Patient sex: F
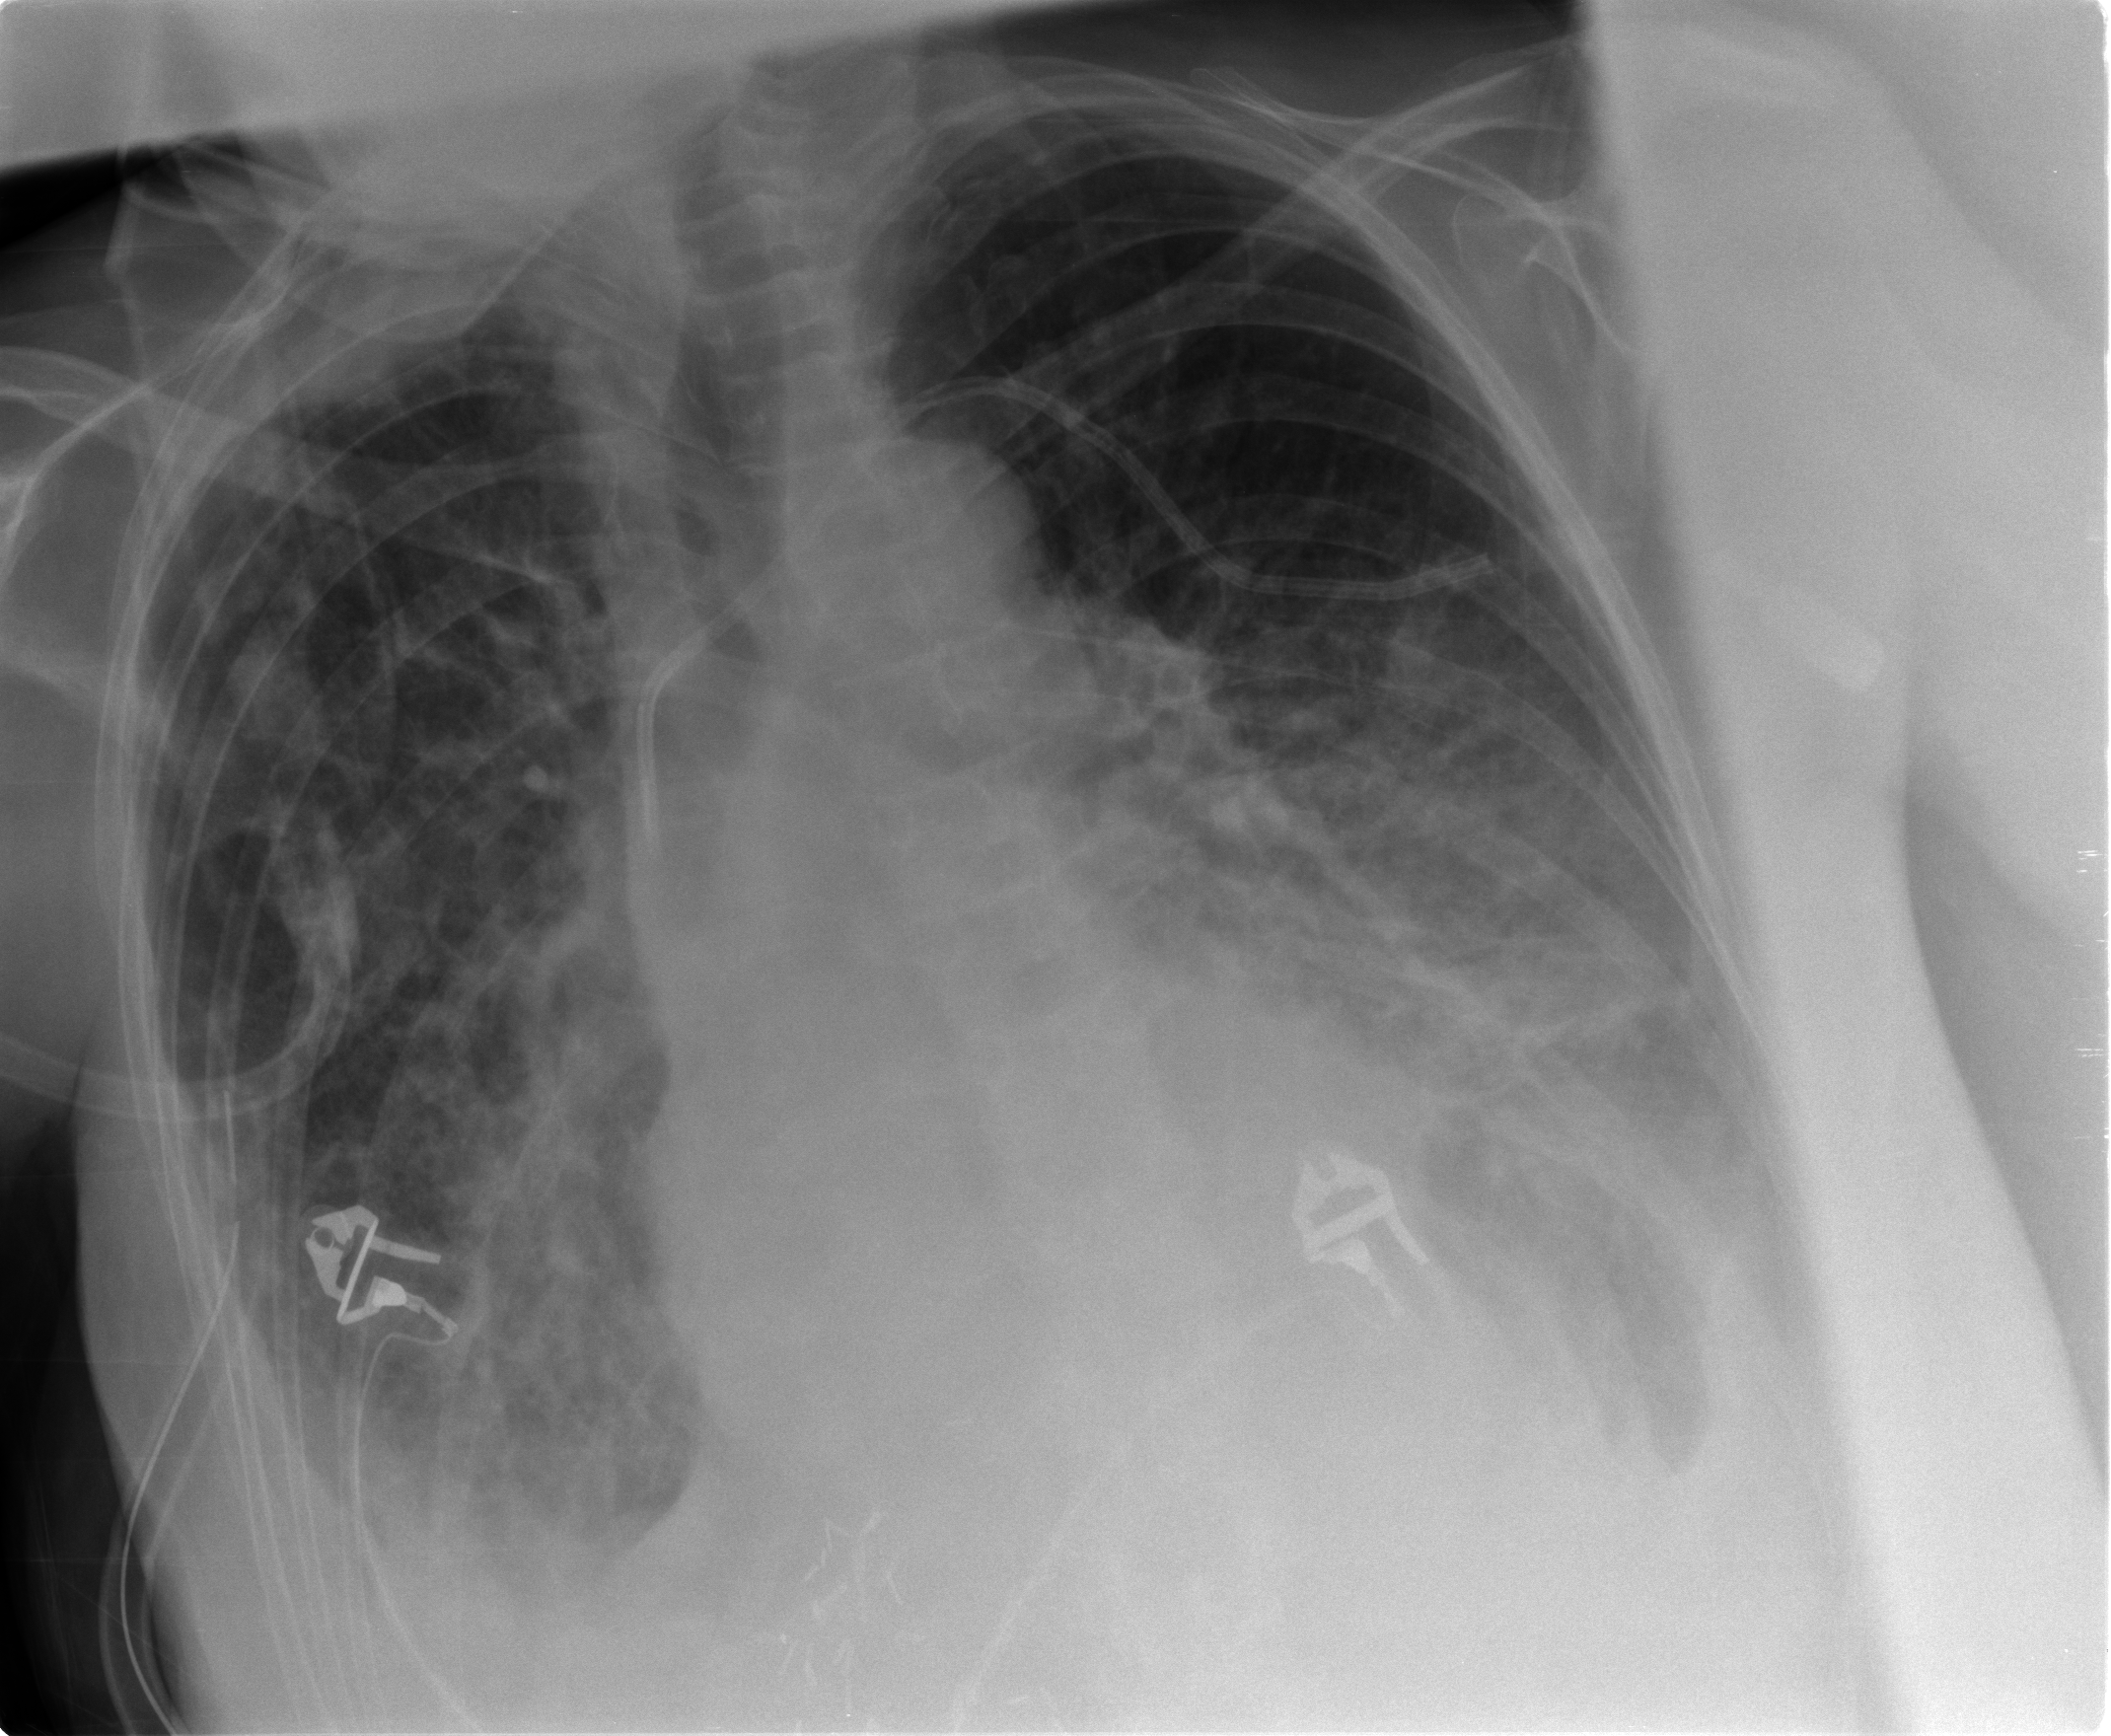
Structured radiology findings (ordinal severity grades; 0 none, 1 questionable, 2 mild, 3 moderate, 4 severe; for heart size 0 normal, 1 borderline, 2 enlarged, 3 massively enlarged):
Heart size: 0
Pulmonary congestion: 2
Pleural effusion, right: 3
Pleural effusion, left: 3
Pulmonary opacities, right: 2
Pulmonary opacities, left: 3
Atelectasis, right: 2
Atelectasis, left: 2